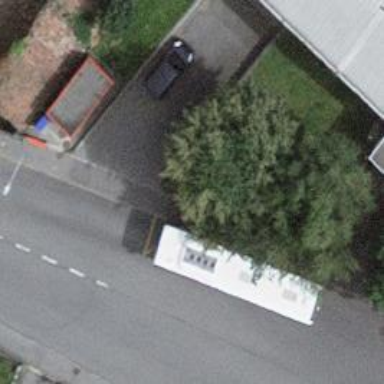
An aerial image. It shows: Bus stop with platform for public transport.